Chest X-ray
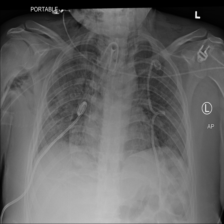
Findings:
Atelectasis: negative
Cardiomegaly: negative
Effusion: negative
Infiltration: negative
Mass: negative
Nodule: negative
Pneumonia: negative
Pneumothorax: negative
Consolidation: negative
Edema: negative
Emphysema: positive
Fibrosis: negative
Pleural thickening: negative
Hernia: negative